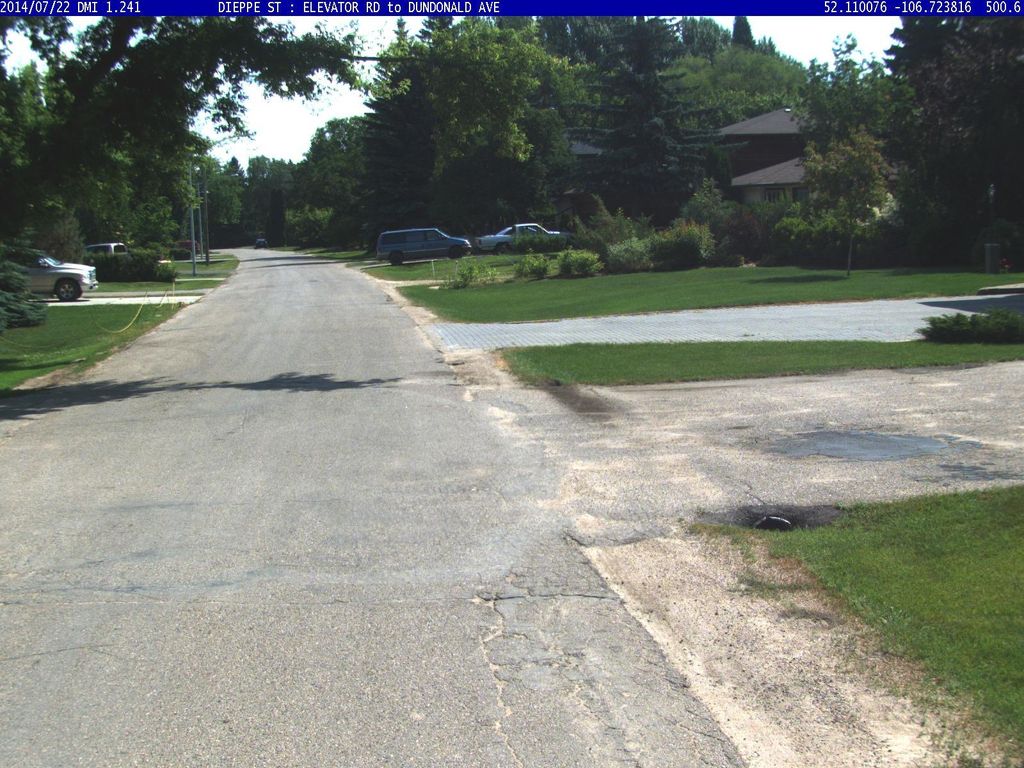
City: saskatoon